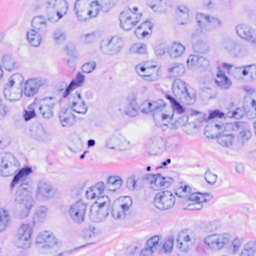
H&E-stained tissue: Breast